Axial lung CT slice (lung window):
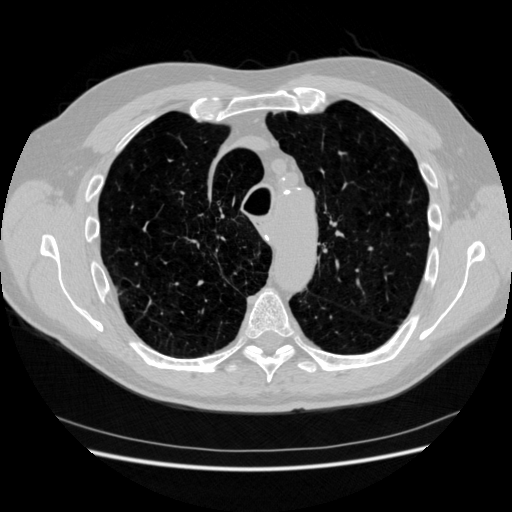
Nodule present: no